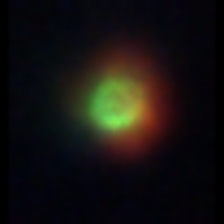
Taxon: NanoPlankton
Group: Other